Interaction volume radius: 5 \u00c5
Interaction volume height: 25 \u00c5
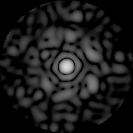
Disorder parameter: 0.8672